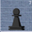
Piece: bP